Question: I developing android mobile application using phonegap..For developing android mobile application I used Eclipse IDE and I installed all required plugins.But when I open the new menu it does not displaying Android Project opting in sub menu.

I used this development tool 6 months back, but after formatting hard drive and new installation of Windows Xp, I did a fresh installation. This time, I am unable to get this menu of "Android Project"
I tried couple of times to install ADT plug-in, but could not see the Android Project menu which I got previously.
System Details:
OS:windows xp sp3
Eclipse Version: Kepler Service Release 2
ADT Version :23.2
Installed ADT using below URL:<URL>
Phonegap V:2.7
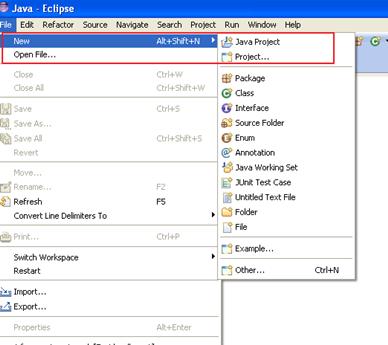
Answer: Straight way you will get "Android Application Project" after clicking on "Project" or "Other" items.
But as you said you want to see "Android Application project", for that you can customize perspective for "New" menu by:
> Window > Customize Perspective > Menu Visibility > Expand 'File' >
Expand 'New' > Tick 'Android Application Project'